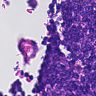
Metastatic tissue present: no